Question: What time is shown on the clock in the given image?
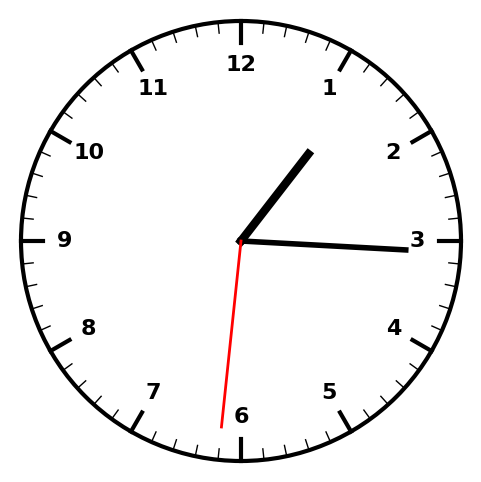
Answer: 01:15:31